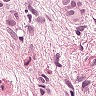
Metastatic tissue present: yes